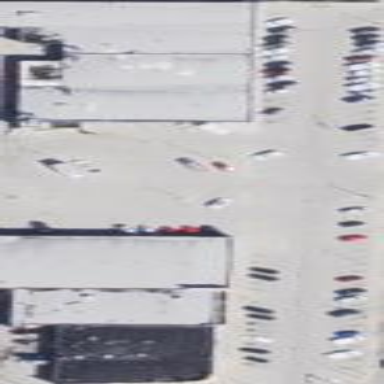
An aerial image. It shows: Parking area.